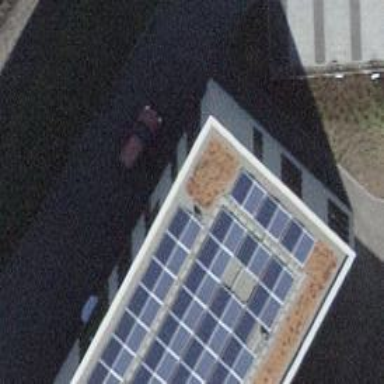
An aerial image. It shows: Solar power generator.